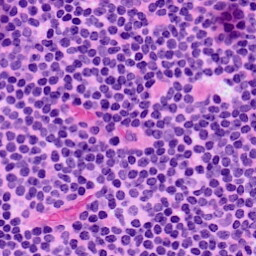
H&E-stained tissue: LymphNode